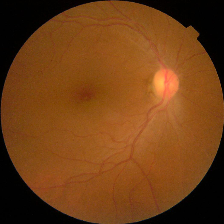
Diabetic retinopathy grade: No DR